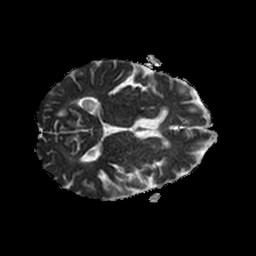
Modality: ADC
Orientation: axial
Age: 80
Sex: female
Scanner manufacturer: philips
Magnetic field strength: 1.5 T
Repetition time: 3.406 s
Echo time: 0.06922 s